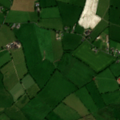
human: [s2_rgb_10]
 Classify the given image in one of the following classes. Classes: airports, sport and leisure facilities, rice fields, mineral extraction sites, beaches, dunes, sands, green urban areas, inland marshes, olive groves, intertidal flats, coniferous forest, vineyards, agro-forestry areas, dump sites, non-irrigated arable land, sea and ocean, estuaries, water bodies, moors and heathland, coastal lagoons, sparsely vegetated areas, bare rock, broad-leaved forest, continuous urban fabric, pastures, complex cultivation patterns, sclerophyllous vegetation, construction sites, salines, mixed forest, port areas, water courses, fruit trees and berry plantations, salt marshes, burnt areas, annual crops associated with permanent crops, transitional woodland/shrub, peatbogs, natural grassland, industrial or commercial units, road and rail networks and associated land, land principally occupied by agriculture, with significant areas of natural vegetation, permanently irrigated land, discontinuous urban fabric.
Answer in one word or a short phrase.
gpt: non-irrigated arable land, pastures